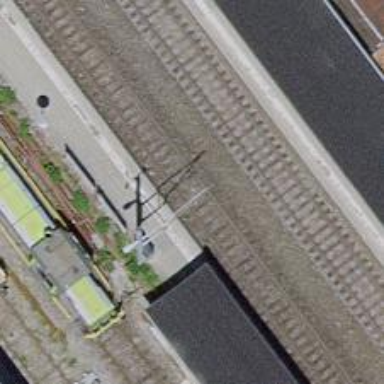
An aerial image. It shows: Railway stop with public transport stop position.